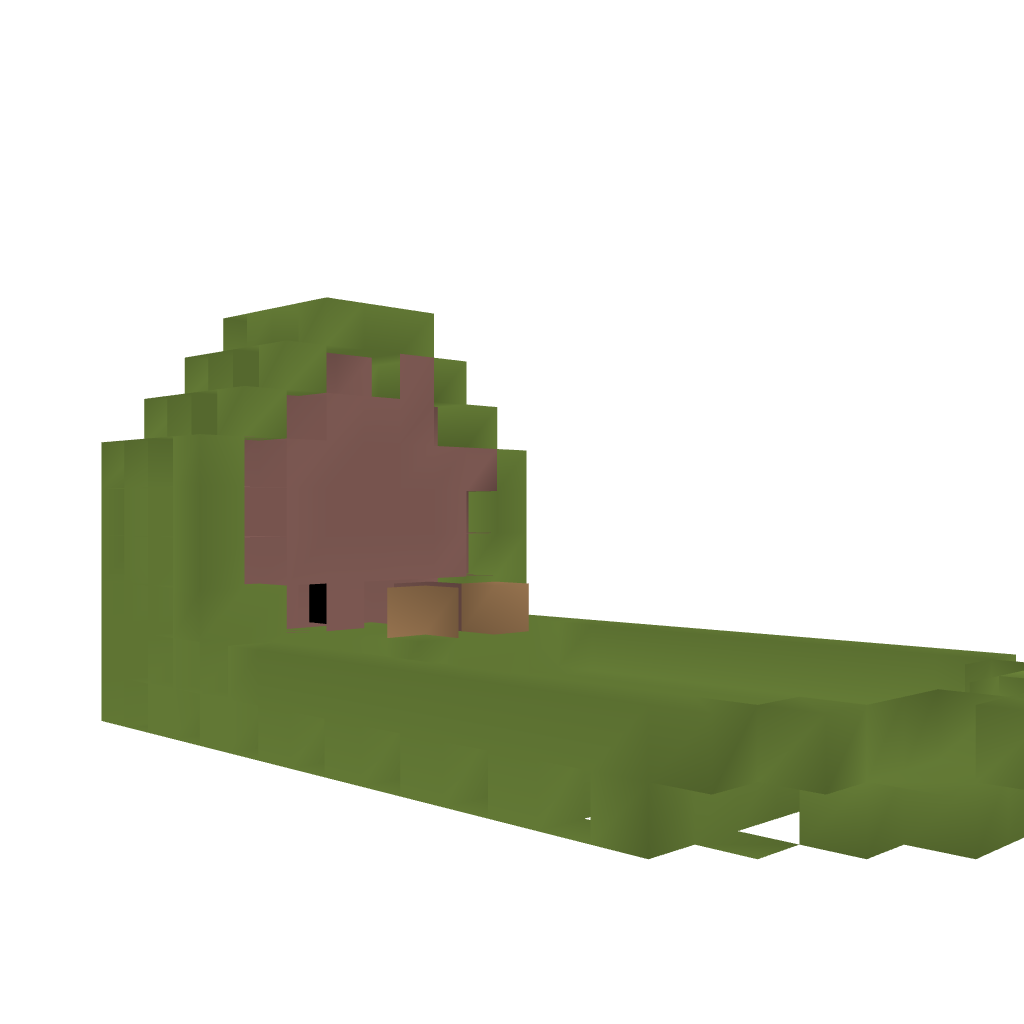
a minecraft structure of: Airboat bad low quality